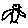
Label: bird